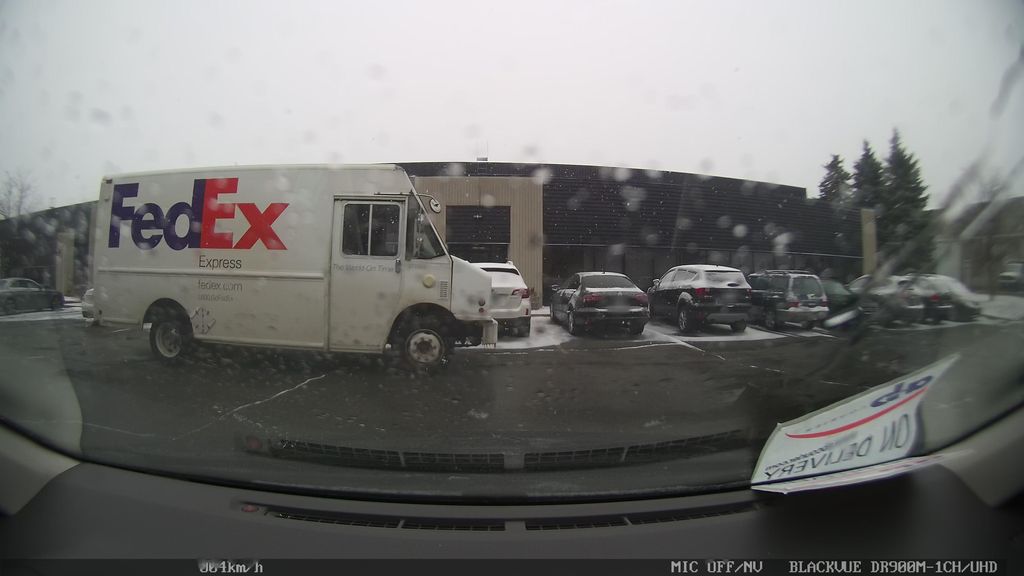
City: toronto